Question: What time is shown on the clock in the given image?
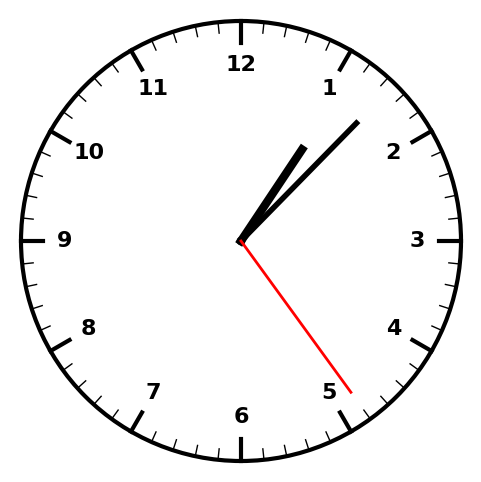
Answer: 01:07:24